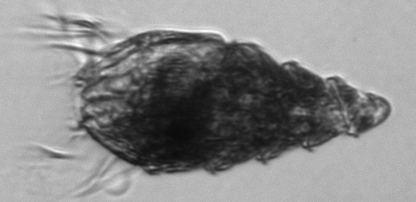
Label: Laboea_strobila